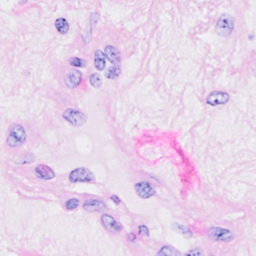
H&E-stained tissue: Breast